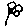
Label: flower